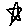
Label: star